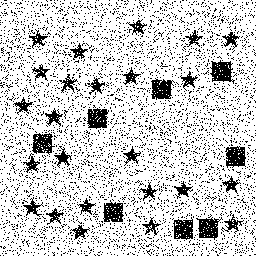
Squares: 8
Triangles: 0
Stars: 24
Total shapes: 32